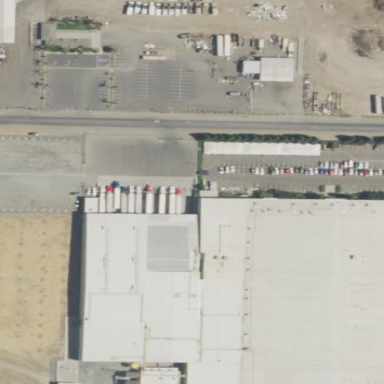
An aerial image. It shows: Commercial area.